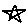
Label: star